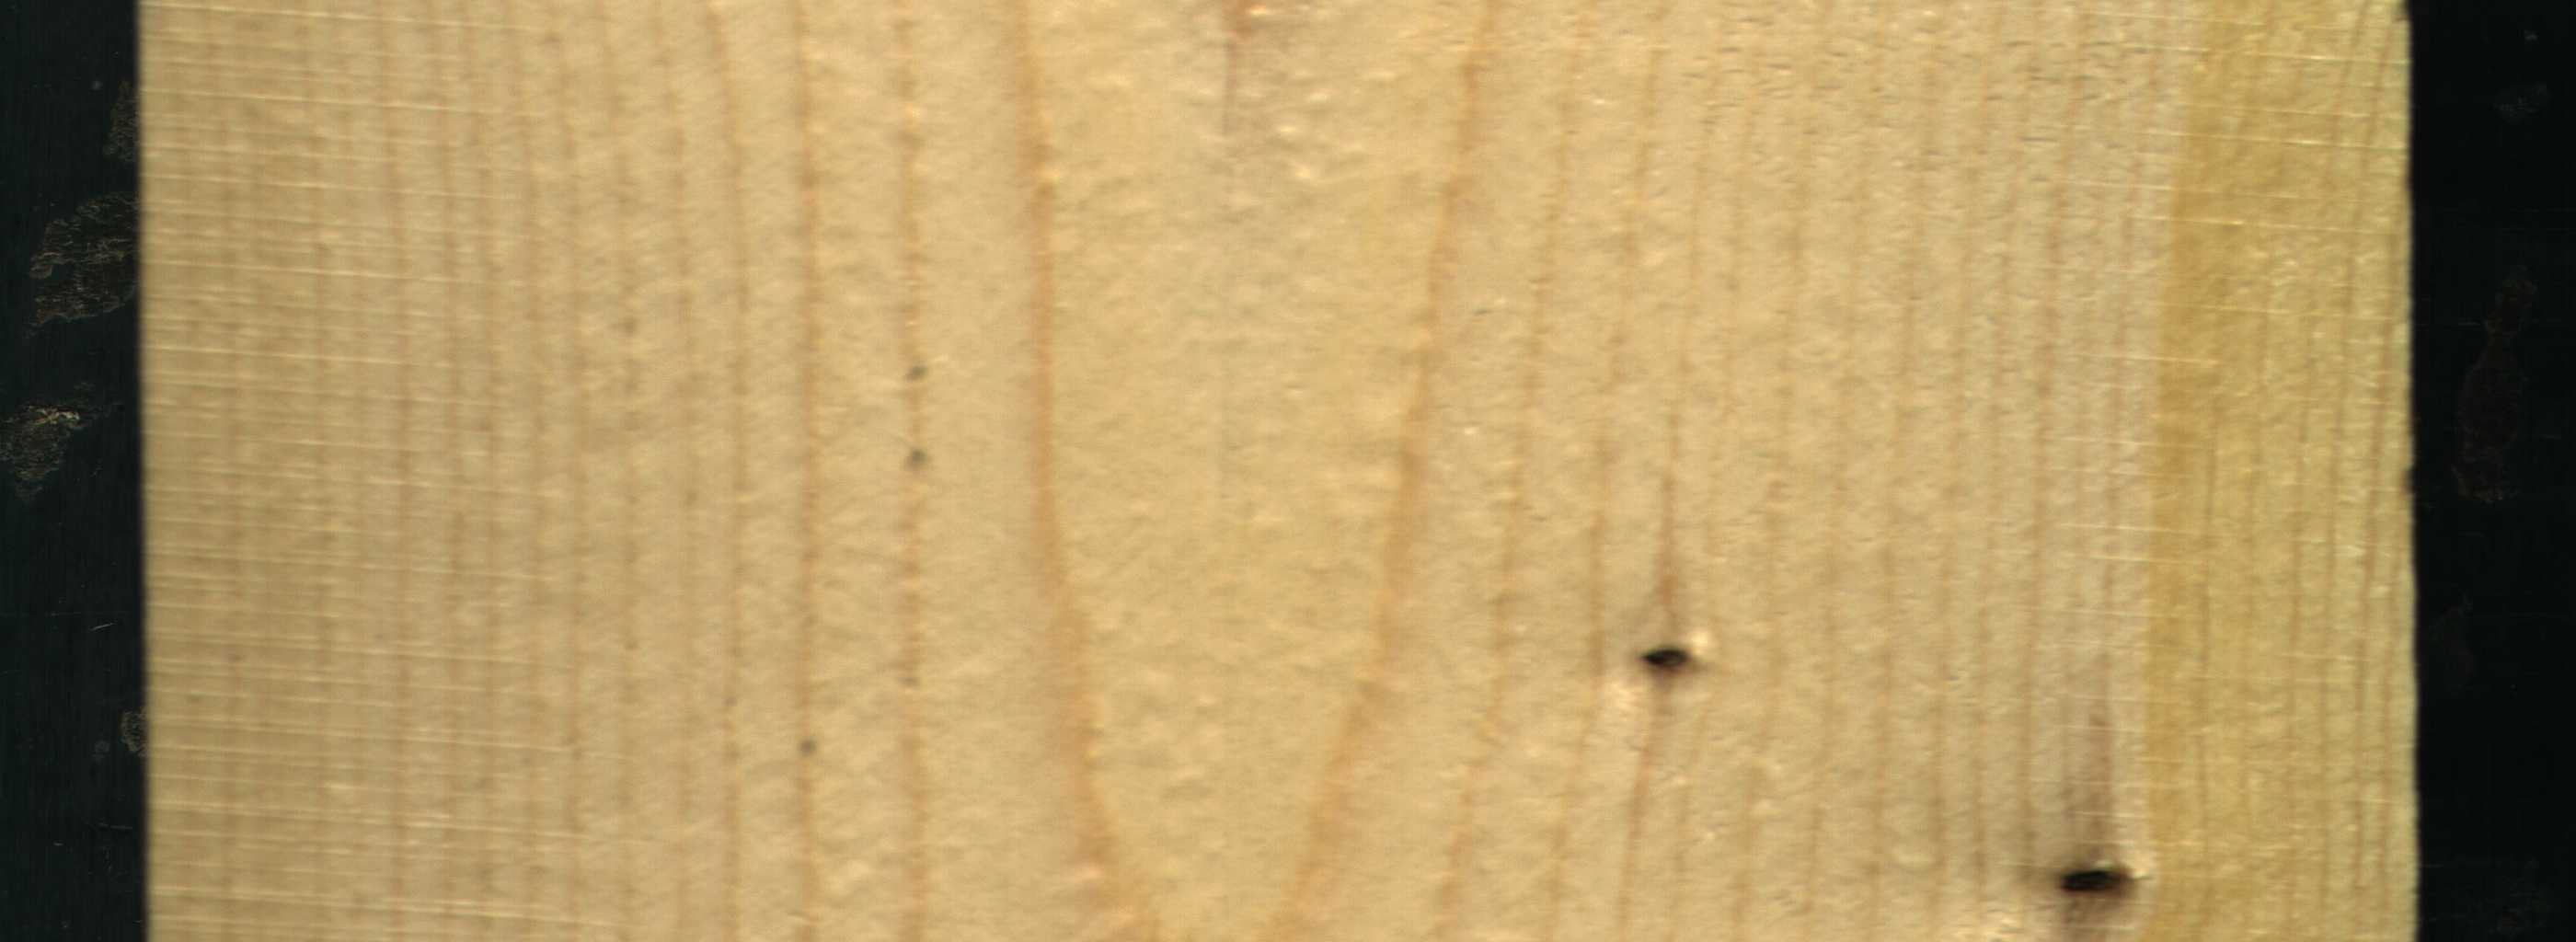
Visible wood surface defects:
Dead_Knot
Dead_Knot